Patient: sex M, age 49
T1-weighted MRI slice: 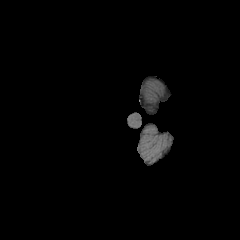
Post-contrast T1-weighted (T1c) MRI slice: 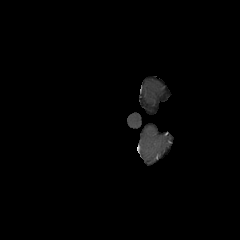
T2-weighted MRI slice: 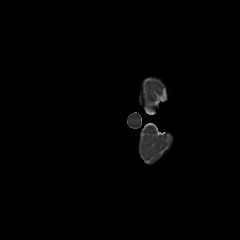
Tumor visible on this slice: no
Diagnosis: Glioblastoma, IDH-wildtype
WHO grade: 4